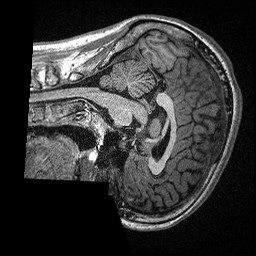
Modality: T1w
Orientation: sagittal
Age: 27
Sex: female
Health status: healthy
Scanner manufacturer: siemens
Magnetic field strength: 3 T
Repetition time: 2.3 s
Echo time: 0.00298 s